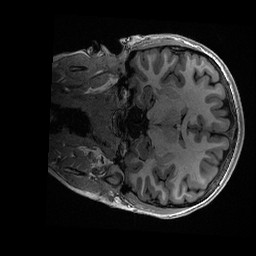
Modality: T1w
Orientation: coronal
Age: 17
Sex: female
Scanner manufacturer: ge
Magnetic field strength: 3 T
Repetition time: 0.006952 s
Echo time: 0.00292 s